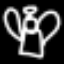
Label: angel